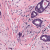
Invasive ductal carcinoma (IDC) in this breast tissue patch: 1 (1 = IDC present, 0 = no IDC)